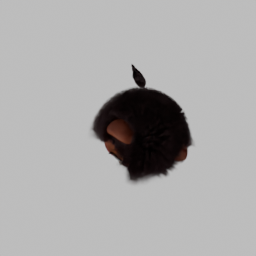
Label: animals